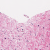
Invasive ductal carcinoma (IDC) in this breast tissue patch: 0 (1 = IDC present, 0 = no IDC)